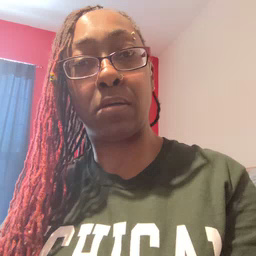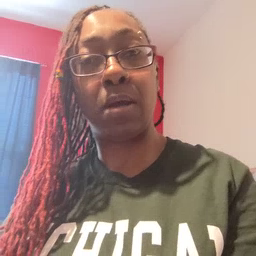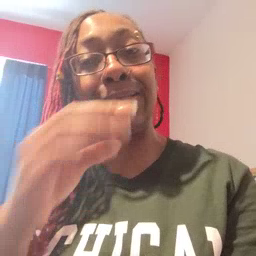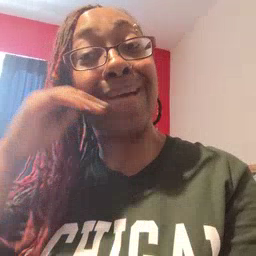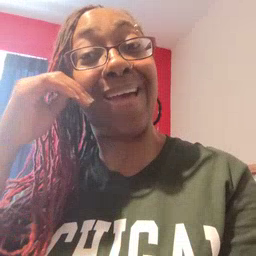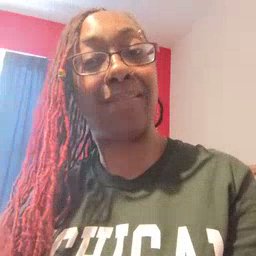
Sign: smile